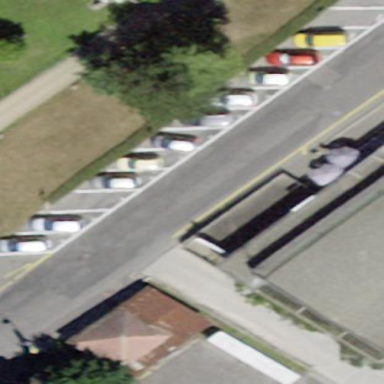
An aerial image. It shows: Asphalt parking space.